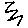
Label: zigzag